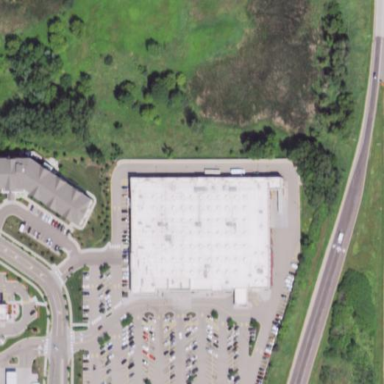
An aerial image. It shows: Building that houses supermarket.